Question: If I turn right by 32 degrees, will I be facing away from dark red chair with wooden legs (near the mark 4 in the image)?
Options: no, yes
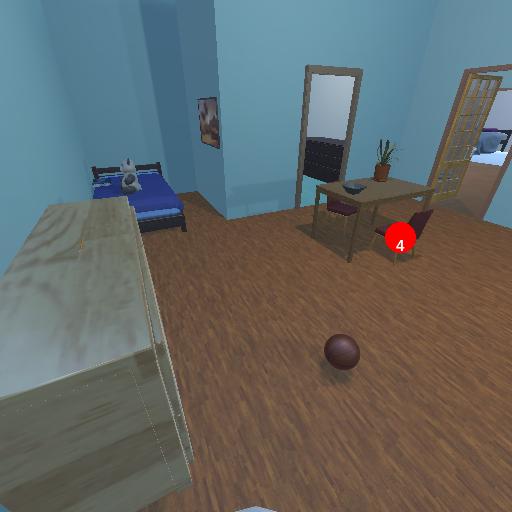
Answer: no